Interaction volume radius: 5 \u00c5
Interaction volume height: 45 \u00c5
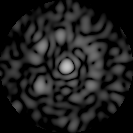
Disorder parameter: 0.7769